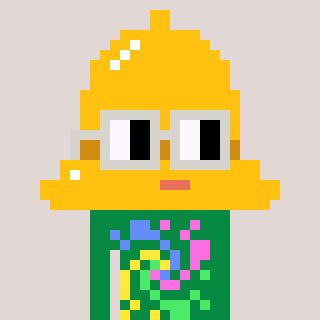
a pixel art character with square light gray glasses, a bell-shaped head and a green-colored body on a warm background